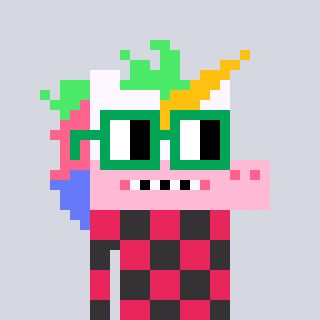
a pixel art character with square green glasses, a unicorn-shaped head and a grayscale-colored body on a cool background